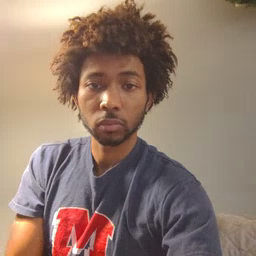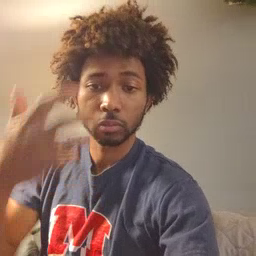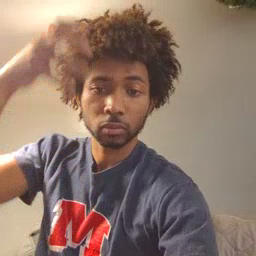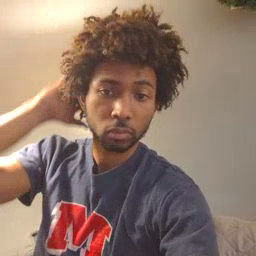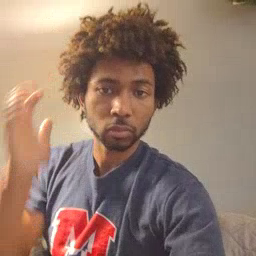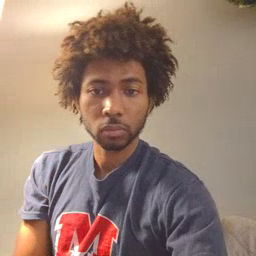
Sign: lion